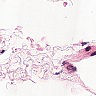
Metastatic tissue present: no